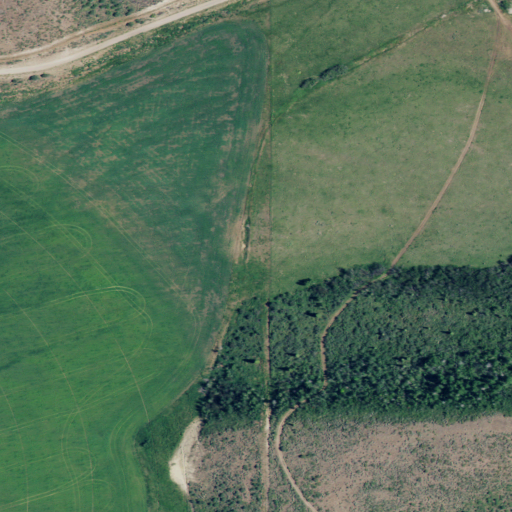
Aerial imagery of valley in Idaho named Wood Canyon containing shrub, cultivated crops, evergreen forest, open development, and deciduous forest